Question: When I run queries using DATEADD it seems that the database does not recognize this function.
also when I just run 'select DATEADD(Month, -3, GETDATE())' I'm getting:
'''
Error code -1, SQL state 42X01: Syntax error: Encountered "<EOF>" at line 1, column 36.
'''
I added the JAR file from hsqldb-2.2.9 as you can see

What am I missing here?
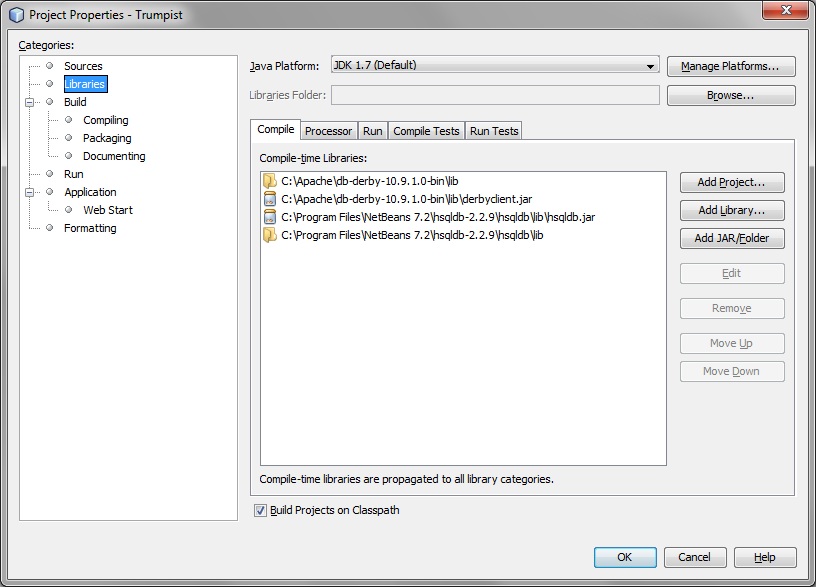
Answer: Derby does not have a DATEADD function. You need to use the <URL> 'timestampadd' to achieve this:
'''
select {fn TIMESTAMPADD(SQL_TSI_MONTH, -3, CURRENT_TIMESTAMP)}
from sysibm.sysdummy1
'''
An alternative to using sysdummy1 is the ANSI standard 'values' clause which works both in Derby and HSQLDB:
'''
values ({fn TIMESTAMPADD(SQL_TSI_MONTH, -3, CURRENT_TIMESTAMP)})
'''